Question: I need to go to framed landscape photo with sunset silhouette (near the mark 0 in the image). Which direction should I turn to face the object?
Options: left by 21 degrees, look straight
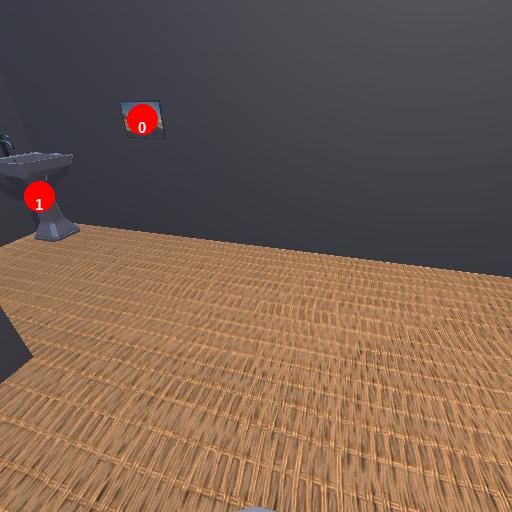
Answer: left by 21 degrees